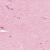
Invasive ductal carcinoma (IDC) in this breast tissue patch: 0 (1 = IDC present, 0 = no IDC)